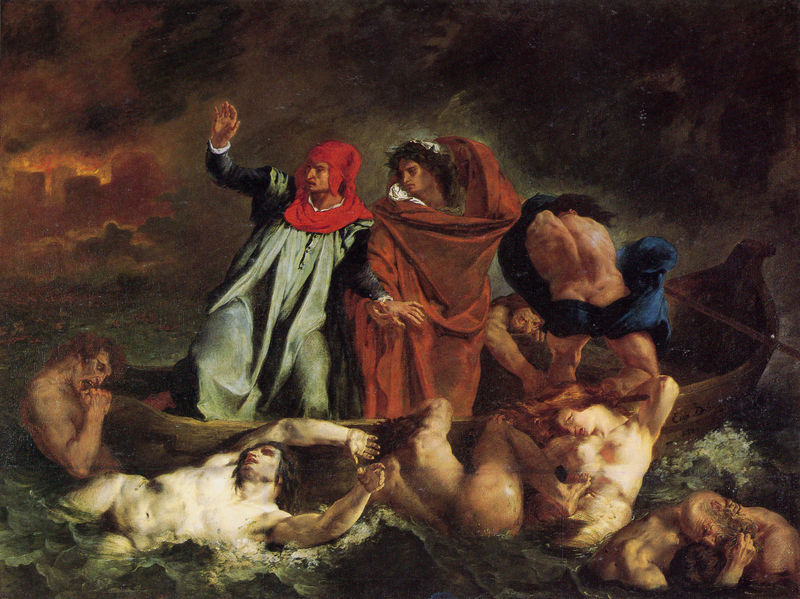
Titel: La barque de Dante, Die Dantebarke
Künstler: Eugène Delacroix
Standort: Paris
Institution: Musée du Louvre
Schlagwörter: akt, angriff, blau, feuer, gewitter, hand, himmel, kampf, körper, mann, meer, nackt, schatten, umhang, wasser, weiß, wolken, akte, fluss, frauen, grün, menschen, ocker, see, stadt, ufer, braun, frau, geste, grau, hut, licht, männer, nacht, orange, rücken, schwarz, gebäude, haus, rot, tuch, wolke, beige, haube, kappe, mütze, arm, arme, leiche, tod, tot, öl, häuser, rauch, gewand, haare, kutte, mantel, pose, gewänder, boot, ruder, kopfbedeckung, gischt, hintern, schiff, welle, wellen, barun, strom, ölgemälde, brand, brandung, schiffbruch, sturm, wogen, rt, dichter, brun, glatze, homme, poete, festhalten, nackte, flucht, flamme, burg, brennen, flammen, glut, schwimmen, festung, blanc, tote, nixen, kranz, lorbeer, lorbeerkranz, komödie, jesus, floss, hilfe, hölle, verdammte, toga, dante, fall, seelen, blanche, rouge, sombre, medusa, mönch, rubens, opfer, fähre, femme, cadavre, mort, romantisme, drama, dornenkrone, beissen, biss, nuit, kentern, schiffbrüchige, kapuze, pluie, inferno, monster, incendie, delacroix, nachen, fährmann, überfahrt, nuage, bruch, mythologie, eugene delacroix, vague, vagues, feu, ovid, mer, divin, schif, ertrinken, überlebende, dieu, barque, shatten, dieux, enfer, vent, göttliche komödie, nus, bateau, höllenkreis, vergil, cadavres, commedia, dichterfürst, peur, dante alighieri, chair, charon, brennende stadt, barque de dante, dantes, dichterkönig, influence, stix, stynx, totenfluss, naufrage, tempête, noyade, monstres, virgile, pluis